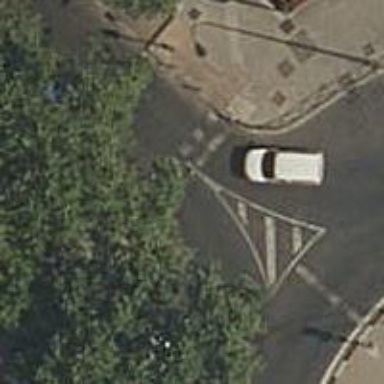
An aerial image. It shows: Road with traffic signals.